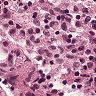
Metastatic tissue present: no